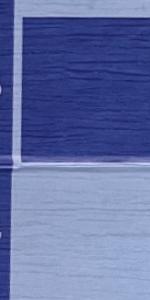
Label: Empty